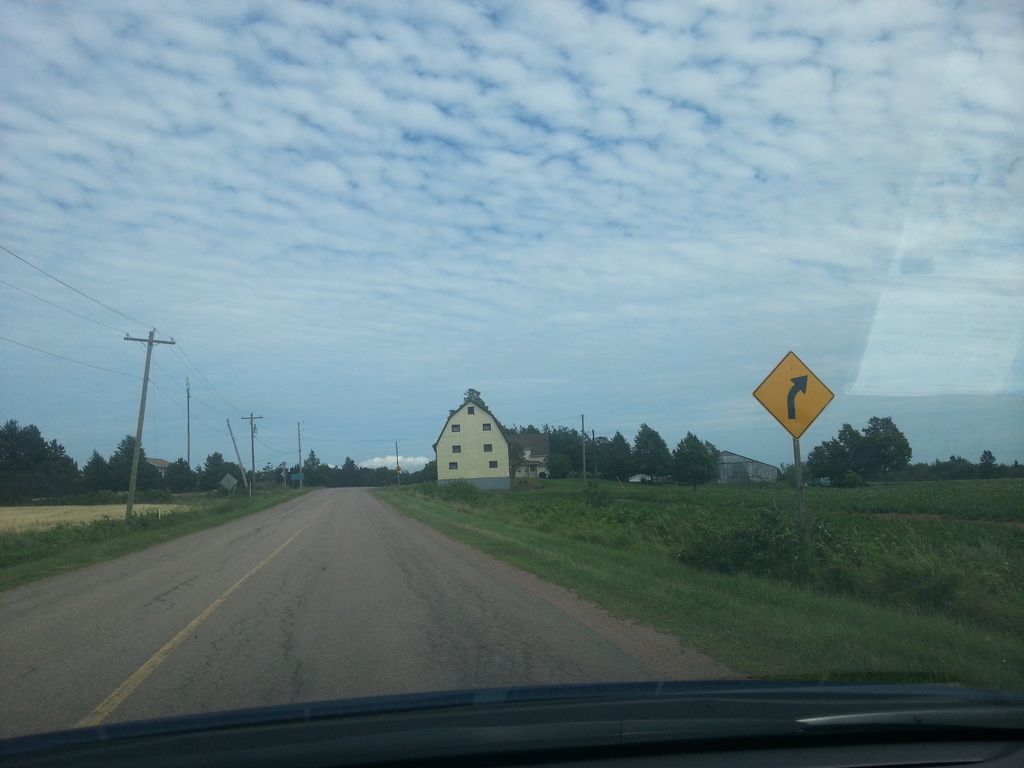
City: charlottetown